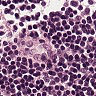
Metastatic tissue present: no